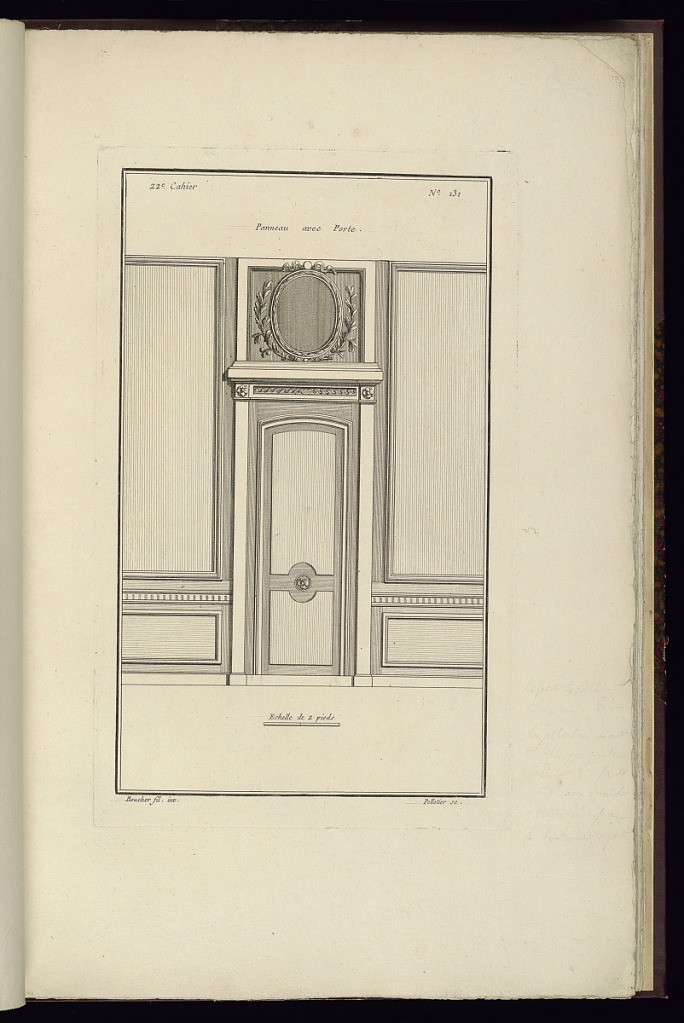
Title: Panneau avec Porte
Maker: Juste-François Boucher, French, 1736 – 1782
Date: ca. 1775
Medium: Engraving on off white laid paper
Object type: Print
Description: Design for wall panels with a door at center. The panel above the door features an oval medallion with a bound leaf frame and crossed branches below. The plate is signed.